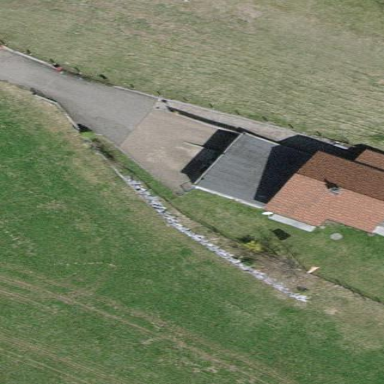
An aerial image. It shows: Detached building.